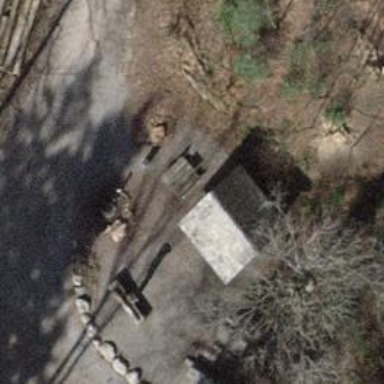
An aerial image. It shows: Bench at picnic site.